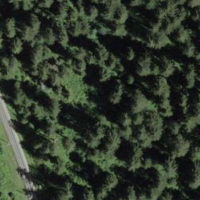
EUNIS habitat code: 43
Species observed at this site:
Arnica montana